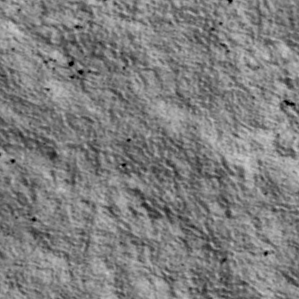
Label: non_frost